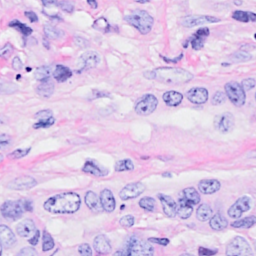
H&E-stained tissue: Breast